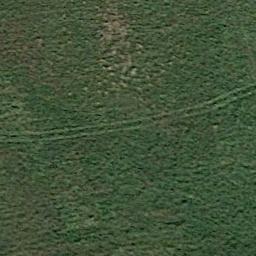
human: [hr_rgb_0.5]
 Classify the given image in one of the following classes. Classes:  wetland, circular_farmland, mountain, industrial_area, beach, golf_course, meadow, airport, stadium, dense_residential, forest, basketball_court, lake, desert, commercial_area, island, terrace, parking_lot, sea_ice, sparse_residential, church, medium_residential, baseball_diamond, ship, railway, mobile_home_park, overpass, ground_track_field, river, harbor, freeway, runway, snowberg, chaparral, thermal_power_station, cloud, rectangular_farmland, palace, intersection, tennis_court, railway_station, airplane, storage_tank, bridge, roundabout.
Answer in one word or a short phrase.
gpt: meadow